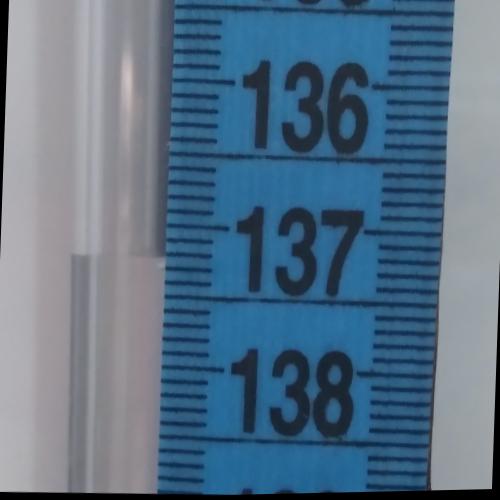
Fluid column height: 137.2 cm